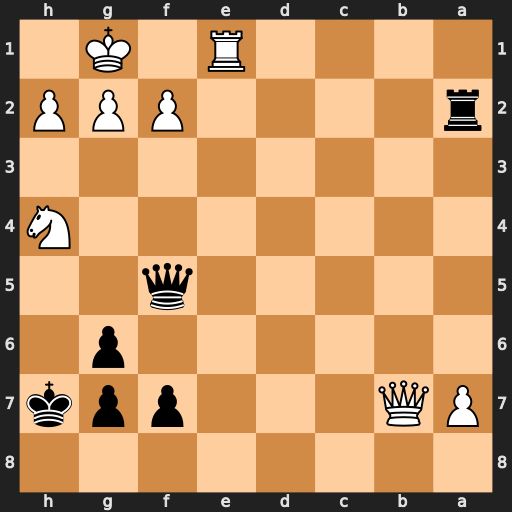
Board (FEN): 8/PQ3ppk/6p1/5q2/7N/8/r4PPP/4R1K1
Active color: b
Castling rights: -
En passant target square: -
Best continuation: Qxf2+ Kh1 Qxe1#